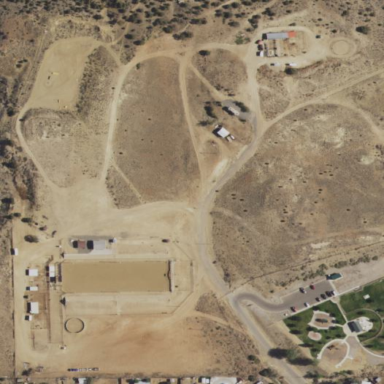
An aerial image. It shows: Sports center with focus on rodeo activities.